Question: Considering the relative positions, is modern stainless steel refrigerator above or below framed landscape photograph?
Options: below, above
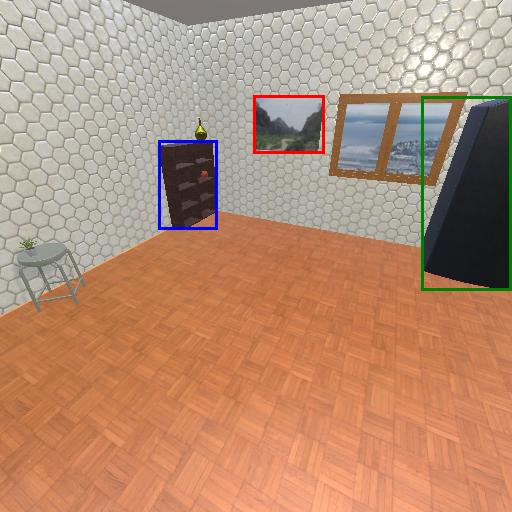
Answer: below